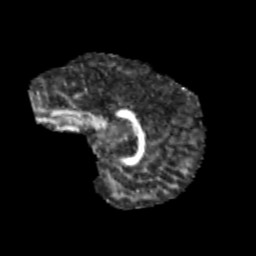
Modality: FA
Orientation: sagittal
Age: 9
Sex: male
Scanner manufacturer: siemens
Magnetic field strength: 3 T
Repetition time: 3.8 s
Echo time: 0.07 s